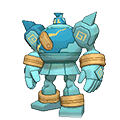
Pok\u00e9mon: golurk